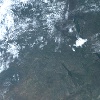
Label: land